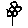
Label: flower